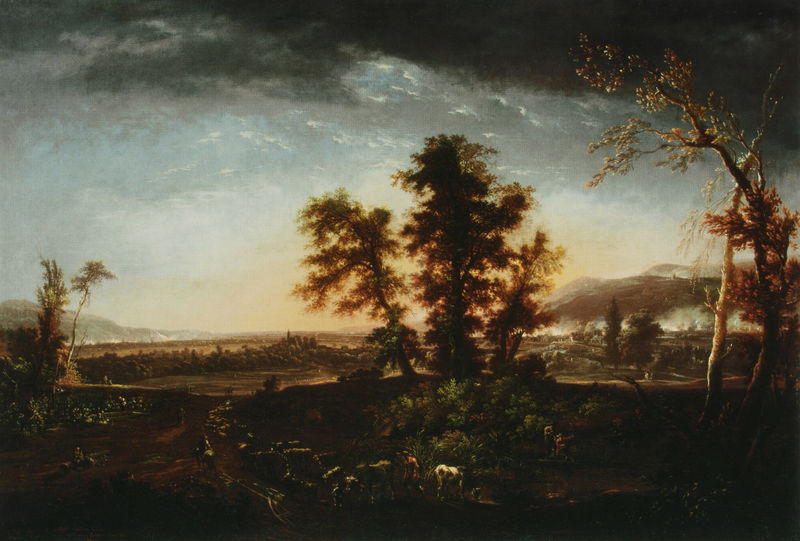
Titel: Das Elbtal bei Kötzschenbroda
Künstler: Johann Alexander Thiele
Standort: Dresden
Institution: Gemäldegalerie Alte Meister
Schlagwörter: baum, berg, blau, blätter, dunkel, gemälde, gewitter, himmel, laub, mann, schatten, wasser, weiß, wolken, bäume, grün, landschaft, menschen, see, teich, äste, abend, braun, grau, hell, licht, nacht, orange, schwarz, ausblick, blick, gras, rasen, tiere, weg, wiese, wolke, malerei, mensch, birke, dämmerung, ebene, erde, feld, ferne, horizont, hügel, kühe, natur, stamm, strauch, vieh, weide, wind, büsche, sonne, boden, dunkelheit, drei, pflanzen, tal, traurig, wald, bauern, esel, karren, pferd, pferde, reiter, bäumchen, ruhe, düster, bogen, perspektive, berge, gebirge, sonnenlicht, nebel, sonnenuntergang, herde, kuh, landschaftsmalerei, alm, herbst, romantik, dampf, staffage, sturm, stämme, unwetter, wetter, stimmung, abendrot, abendstimmung, bauer, rinder, nadelbaum, lichtstrahlen, romantisch, tümpel, rötlich, schlitten, gegenlicht, wipfel, schafe, hirte, hirten, gün, staffagefiguren, morgengrauen, angestrahlt, lichtdurchflutet, trieb, regenwolke, abtrieb, almabtrieb, baume lichtdurchflutet, landschaft bäume, nach dem sturm, wetterwolke, landcshaft, klühe